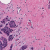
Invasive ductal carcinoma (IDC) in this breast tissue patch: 1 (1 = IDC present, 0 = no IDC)